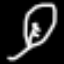
Label: leaf